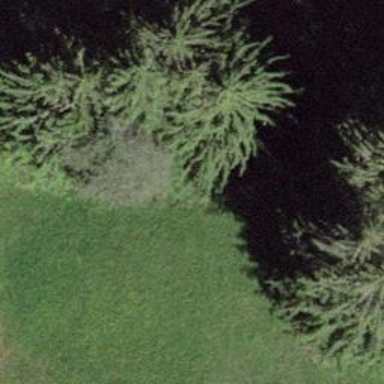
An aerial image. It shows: Agricultural area characterized by evergreen needle-leaved trees.